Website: home-depot
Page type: account-dashboard
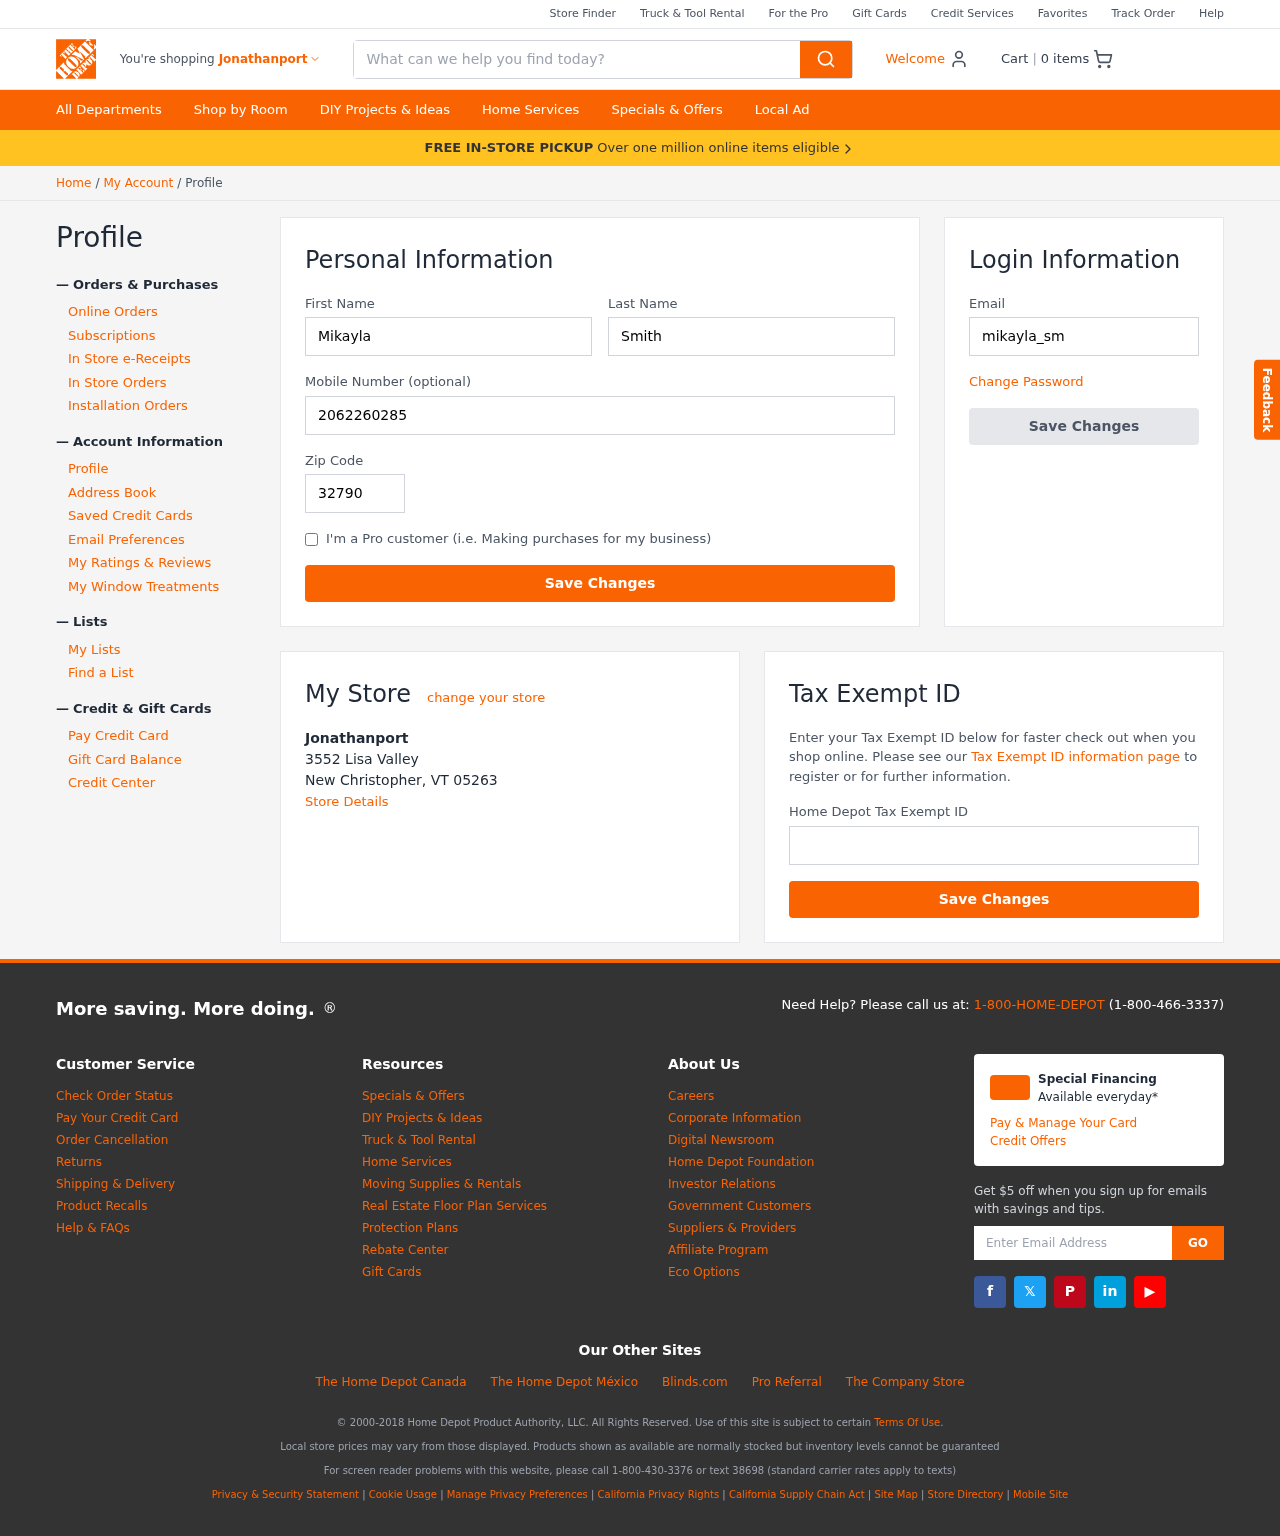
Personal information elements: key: PII_CITY
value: Jonathanport
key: PII_EMAIL
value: mikayla_smith@gmail.com
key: PII_FIRSTNAME
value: Mikayla
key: PII_LASTNAME
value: Smith
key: PII_LOCATION1_CITY_STATE_ZIP
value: New Christopher, VT 05263
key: PII_LOCATION1_NAME
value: Jonathanport
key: PII_LOCATION1_STREET
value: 3552 Lisa Valley
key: PII_PHONE
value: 2062260285
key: PII_POSTCODE
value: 32790
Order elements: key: ORDER_NUM_ITEMS
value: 0
Search elements: key: HEADER_SEARCH
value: What can we help you find today?